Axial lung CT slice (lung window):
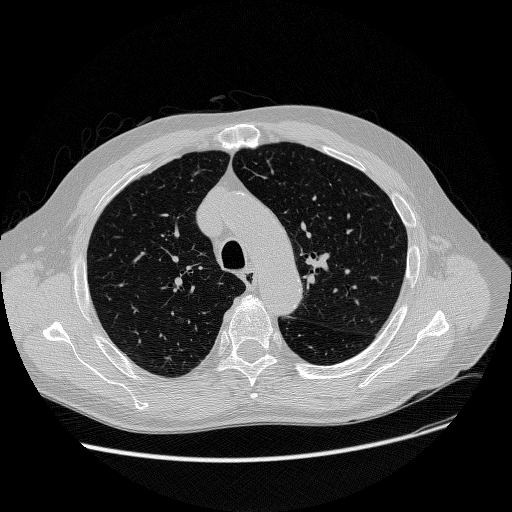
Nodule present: no